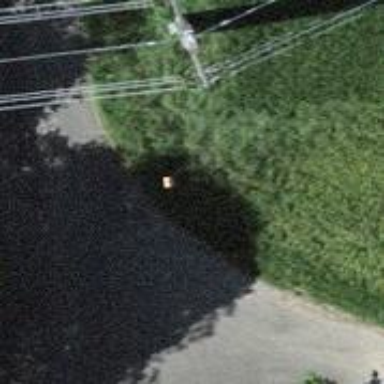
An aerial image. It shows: Pole with roof cover.